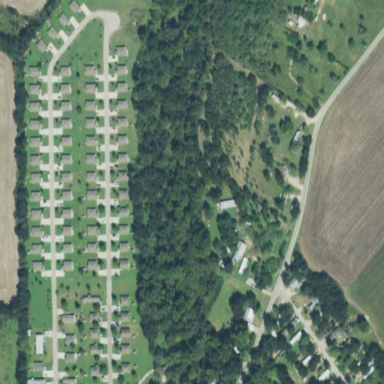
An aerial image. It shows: Residential area within subdivision.